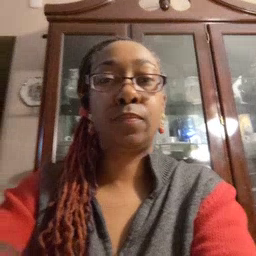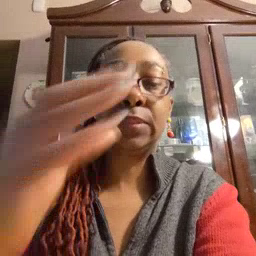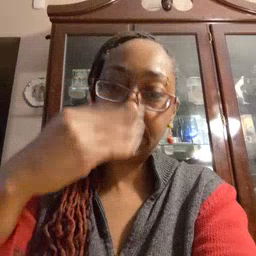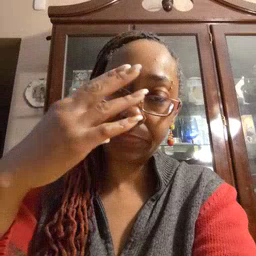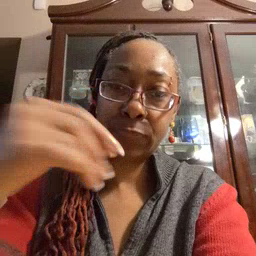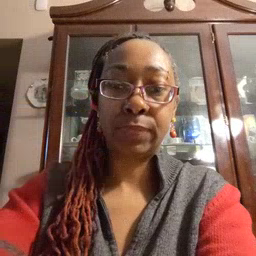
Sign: sleepy